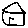
Label: house